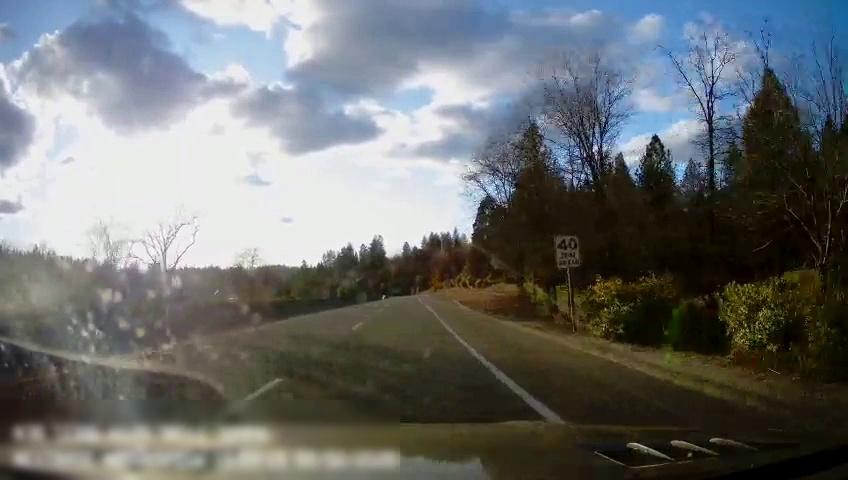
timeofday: Day
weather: Sunny
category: Drivable Space
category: Lanes | Alternate Lane
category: Lanes | Current Lane
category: Lanes | Current Lane
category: Traffic | Signs